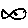
Label: fish